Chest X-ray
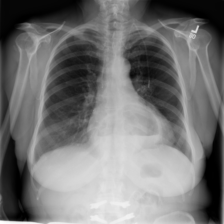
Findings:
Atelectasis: negative
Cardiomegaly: negative
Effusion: negative
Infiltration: negative
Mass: negative
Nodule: negative
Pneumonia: negative
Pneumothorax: negative
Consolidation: negative
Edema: negative
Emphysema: negative
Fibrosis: negative
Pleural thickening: negative
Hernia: positive